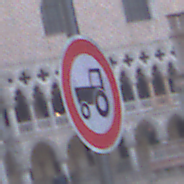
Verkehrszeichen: VerbotKraftfahrzeugeZuegeNichtSchneller25
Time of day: SunriseSunset
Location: Outdoor (Urban)
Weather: PartlyCloudy
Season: NotSpecified
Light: Natural